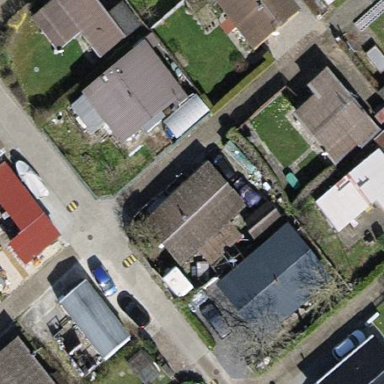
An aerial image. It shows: Static caravan building.